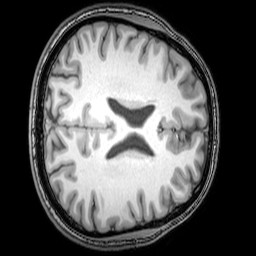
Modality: T1w
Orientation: axial
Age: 26
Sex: male
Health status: healthy
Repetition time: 0.081 s
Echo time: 0.037 s